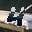
Label: 4